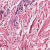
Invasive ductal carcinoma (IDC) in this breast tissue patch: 0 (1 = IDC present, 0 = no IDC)